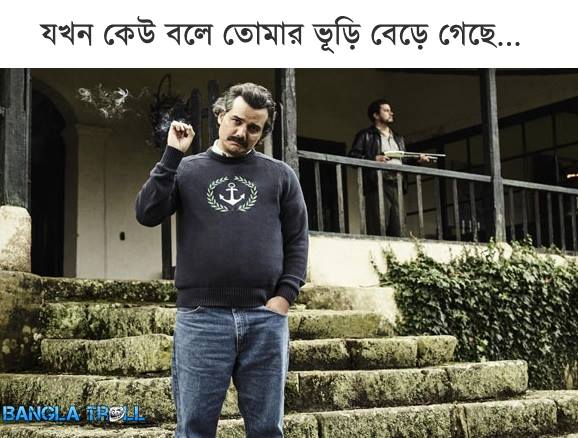
Text: যখন কেউ বলে তোমার ভূড়ি বেড়ে গেছে...
Label: Non Hate